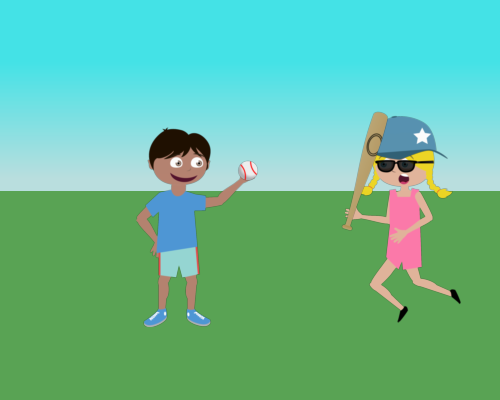
Boy mid-left, smiling, baseball in raised hand, shoulder at top of green. Girl mid-right, running, wearing blue star hat, black glasses, holding bat. Hat on girl, bat in hand.